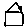
Label: house